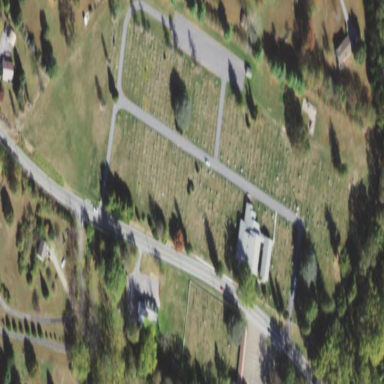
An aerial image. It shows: Cemetery.